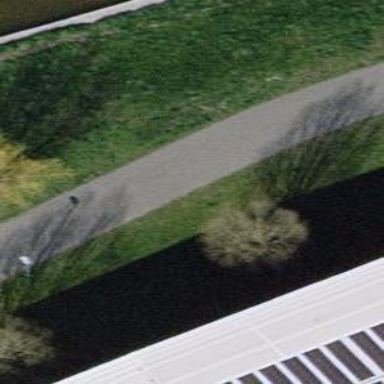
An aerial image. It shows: Footway along the road.